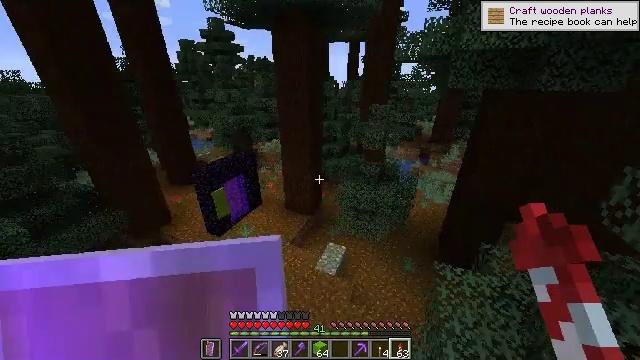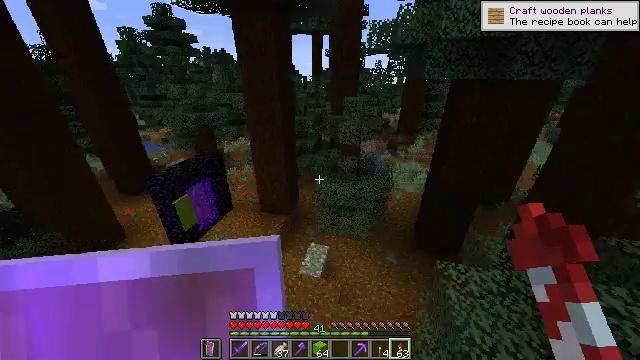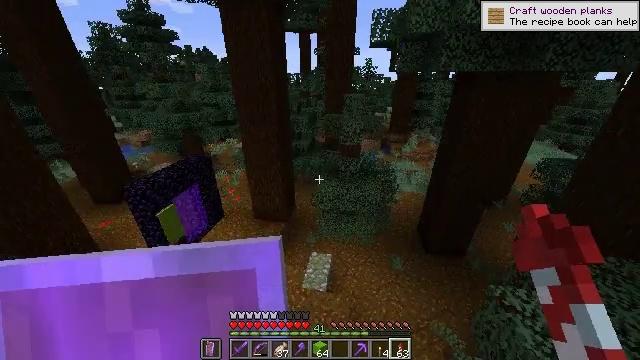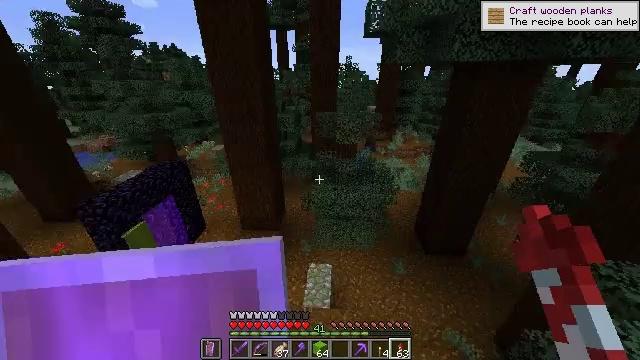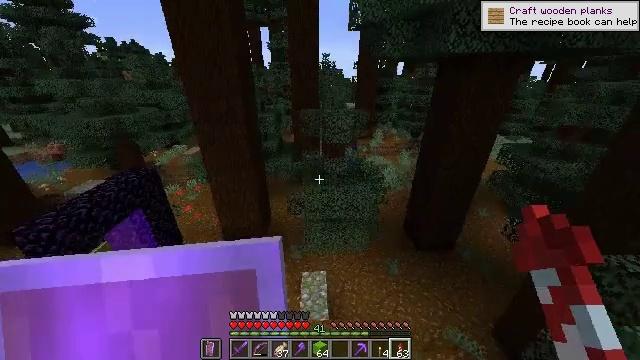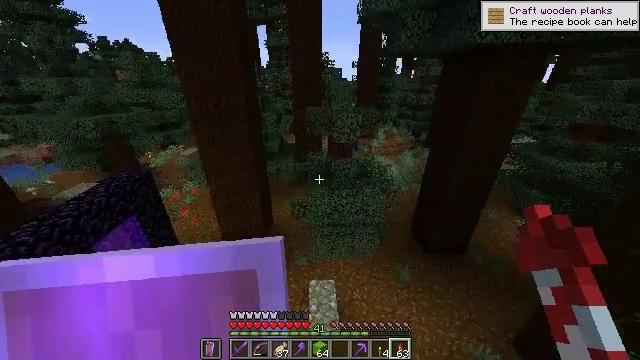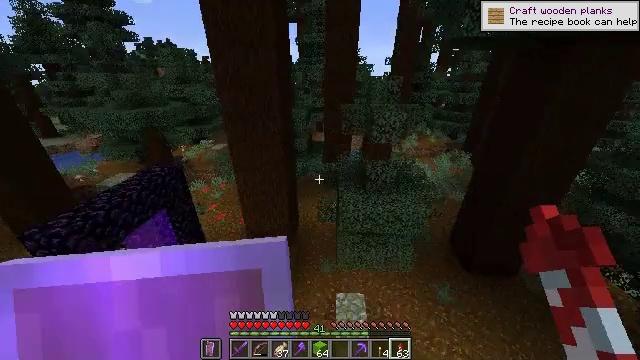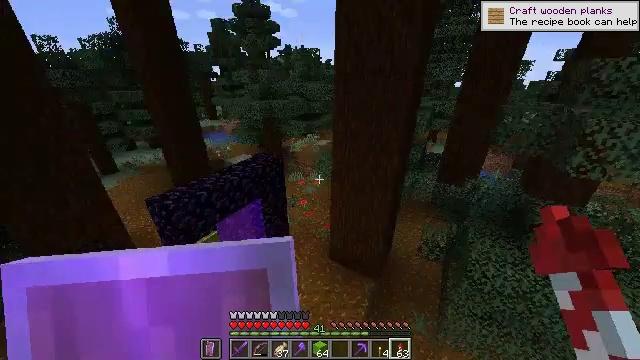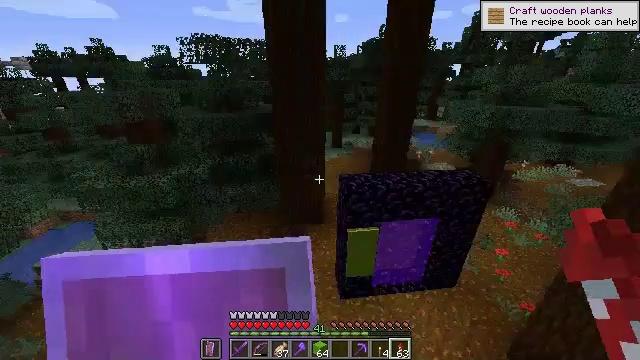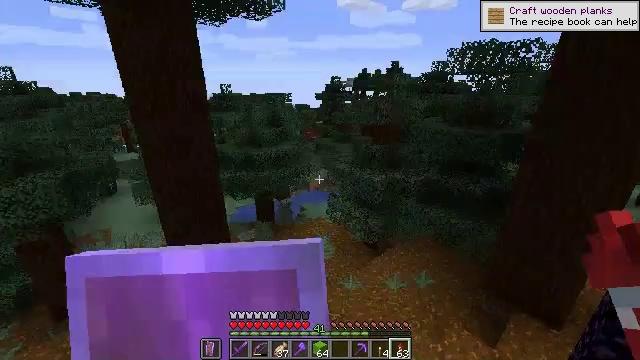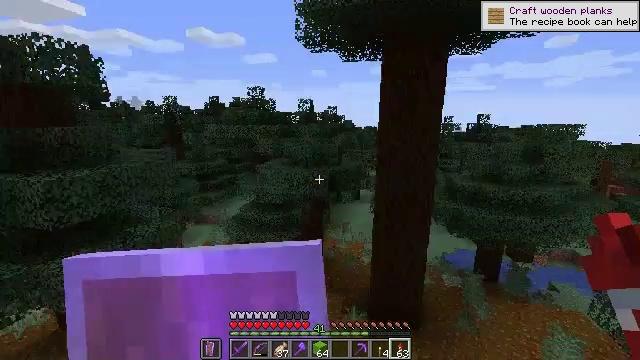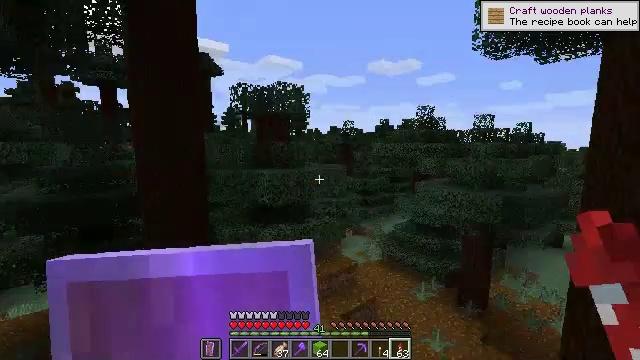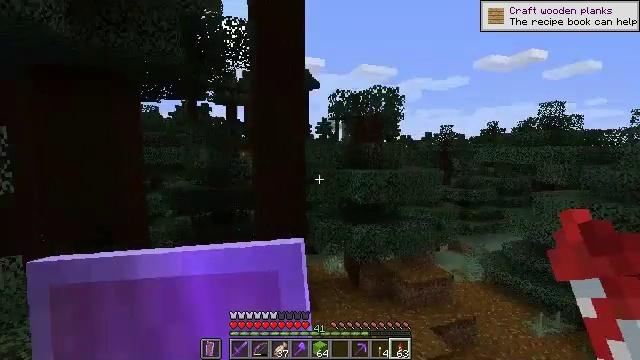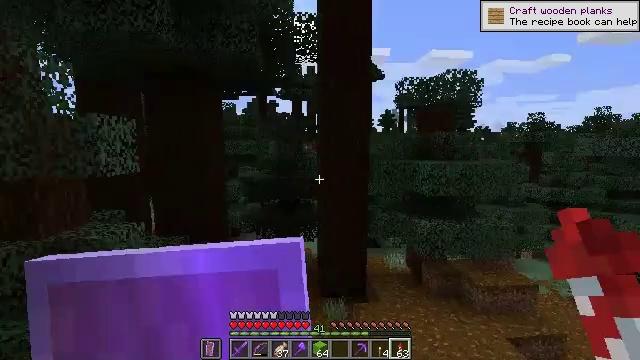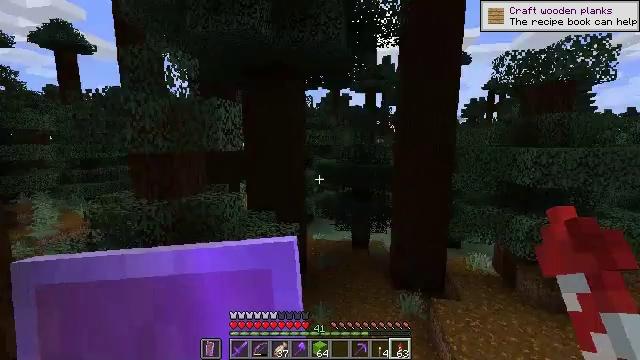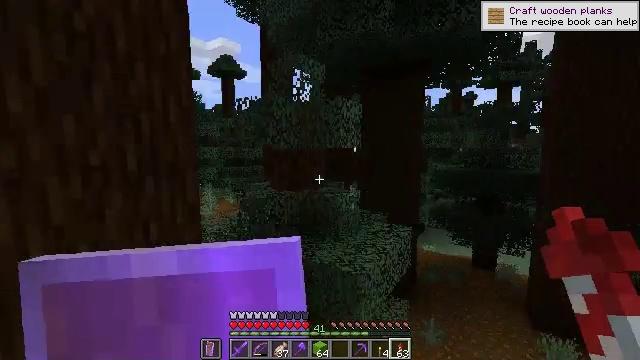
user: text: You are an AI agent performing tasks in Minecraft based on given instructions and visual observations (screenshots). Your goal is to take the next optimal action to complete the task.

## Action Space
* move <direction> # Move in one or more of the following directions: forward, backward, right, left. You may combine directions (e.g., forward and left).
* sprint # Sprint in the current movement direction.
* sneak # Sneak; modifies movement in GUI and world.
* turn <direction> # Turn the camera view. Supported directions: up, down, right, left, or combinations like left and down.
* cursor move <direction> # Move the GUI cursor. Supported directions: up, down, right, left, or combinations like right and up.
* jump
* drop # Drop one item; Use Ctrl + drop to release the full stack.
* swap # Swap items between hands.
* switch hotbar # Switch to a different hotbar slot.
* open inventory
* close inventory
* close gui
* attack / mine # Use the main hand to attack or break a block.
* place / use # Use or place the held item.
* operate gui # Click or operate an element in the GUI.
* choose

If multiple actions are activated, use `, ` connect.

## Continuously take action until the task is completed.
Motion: motion action
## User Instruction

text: Combine two lime wool to craft a lime carpet.
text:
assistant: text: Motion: move forward, sprint, turn right and down
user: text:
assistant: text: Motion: move forward, sprint, turn right
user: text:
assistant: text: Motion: move forward, sprint, turn right
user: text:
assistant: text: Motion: move forward, sprint, turn right
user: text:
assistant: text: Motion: move forward, sprint
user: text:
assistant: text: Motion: move forward, sprint, turn left
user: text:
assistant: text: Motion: turn left
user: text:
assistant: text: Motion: turn left
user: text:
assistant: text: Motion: turn left and up
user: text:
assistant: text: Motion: turn left and up
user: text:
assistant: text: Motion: turn left and up
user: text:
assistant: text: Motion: turn left and up
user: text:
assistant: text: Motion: turn left and down
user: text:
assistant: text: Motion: turn left and down
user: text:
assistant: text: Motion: turn left and up
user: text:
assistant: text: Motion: turn left and up
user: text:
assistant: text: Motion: turn left and up
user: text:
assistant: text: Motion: turn left and up
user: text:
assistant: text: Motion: turn left and up
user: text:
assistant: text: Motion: turn left and up
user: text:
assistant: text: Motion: turn left and up
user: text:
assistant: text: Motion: turn left and down
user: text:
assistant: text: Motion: no_op
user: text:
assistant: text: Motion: no_op
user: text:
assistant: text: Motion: no_op
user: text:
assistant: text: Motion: no_op
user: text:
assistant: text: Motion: no_op
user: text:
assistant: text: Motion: no_op
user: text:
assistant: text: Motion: no_op
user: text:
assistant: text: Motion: turn left and up